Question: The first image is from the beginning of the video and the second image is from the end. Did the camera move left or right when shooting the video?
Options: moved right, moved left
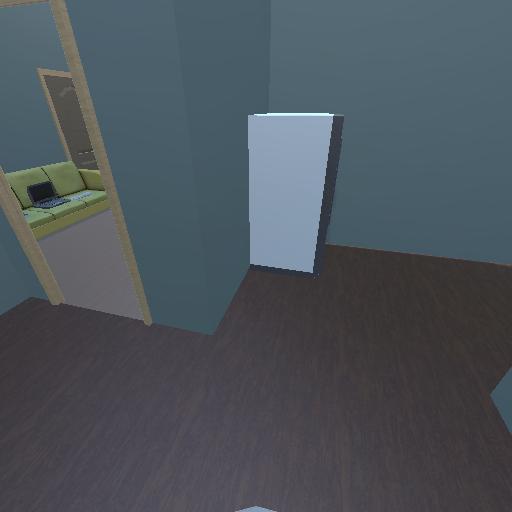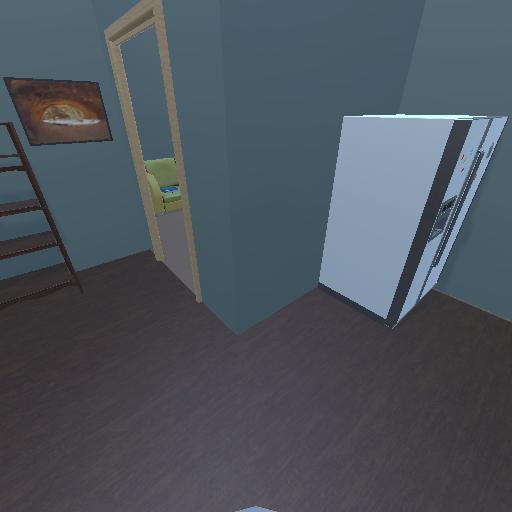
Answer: moved right